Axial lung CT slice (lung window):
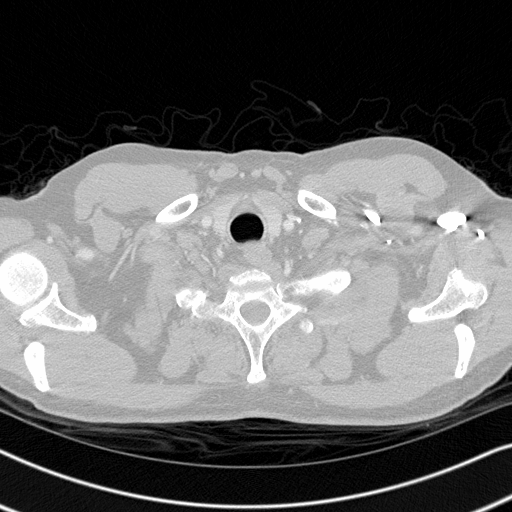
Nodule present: no